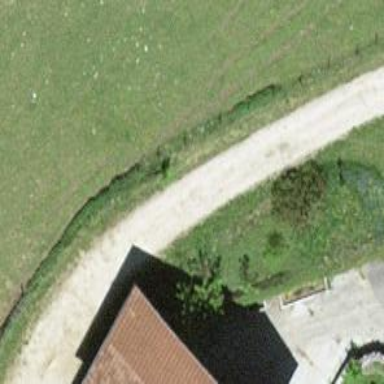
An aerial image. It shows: Compacted grade1 track road.